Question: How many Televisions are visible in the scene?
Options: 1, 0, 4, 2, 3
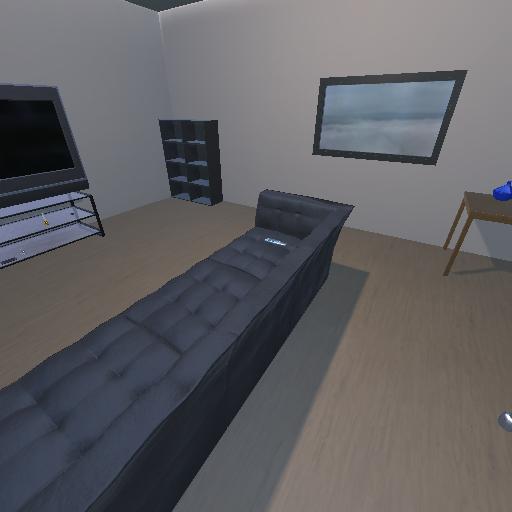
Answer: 1